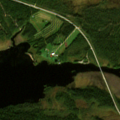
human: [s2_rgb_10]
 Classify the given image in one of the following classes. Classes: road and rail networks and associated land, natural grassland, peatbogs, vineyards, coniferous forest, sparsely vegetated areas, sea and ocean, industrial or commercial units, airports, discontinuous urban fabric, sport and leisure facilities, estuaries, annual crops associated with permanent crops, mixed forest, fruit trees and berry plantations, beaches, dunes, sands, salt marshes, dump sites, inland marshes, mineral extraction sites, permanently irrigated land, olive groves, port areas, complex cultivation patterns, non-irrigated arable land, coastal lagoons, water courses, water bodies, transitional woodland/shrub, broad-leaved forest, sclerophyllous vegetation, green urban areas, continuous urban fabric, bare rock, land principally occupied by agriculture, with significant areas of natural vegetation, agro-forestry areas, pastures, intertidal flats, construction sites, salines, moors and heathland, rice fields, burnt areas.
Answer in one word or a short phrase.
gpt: coniferous forest, transitional woodland/shrub, inland marshes, water bodies